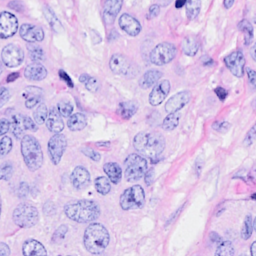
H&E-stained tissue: Breast